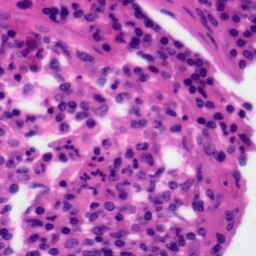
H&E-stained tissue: Tonsil